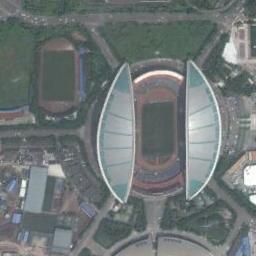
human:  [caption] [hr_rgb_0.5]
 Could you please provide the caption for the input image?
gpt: Oval stadium next to lawn and building .

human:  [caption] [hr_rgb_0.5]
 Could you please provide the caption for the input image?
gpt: The stadium is on the grass next to some buildings and trees .

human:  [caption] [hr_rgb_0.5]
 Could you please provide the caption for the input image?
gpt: Many buildings of different shapes are beside the stadium .

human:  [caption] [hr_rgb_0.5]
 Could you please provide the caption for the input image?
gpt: The stadium looks like an oval and is surrounded by a blue roof .

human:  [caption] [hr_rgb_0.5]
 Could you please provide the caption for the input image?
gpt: There are some buildings and green lawns beside the stadium .